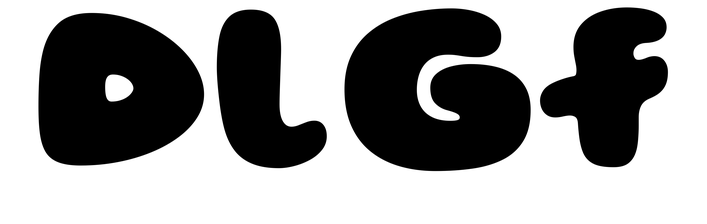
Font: Gluten_Black